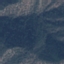
Label: HerbaceousVegetation